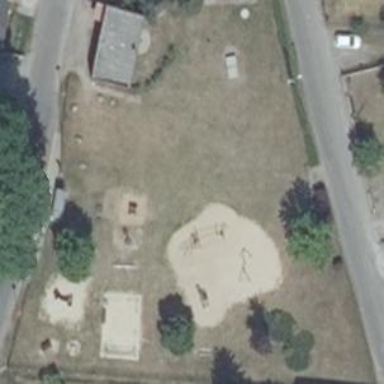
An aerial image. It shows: Playground area for leisure land.